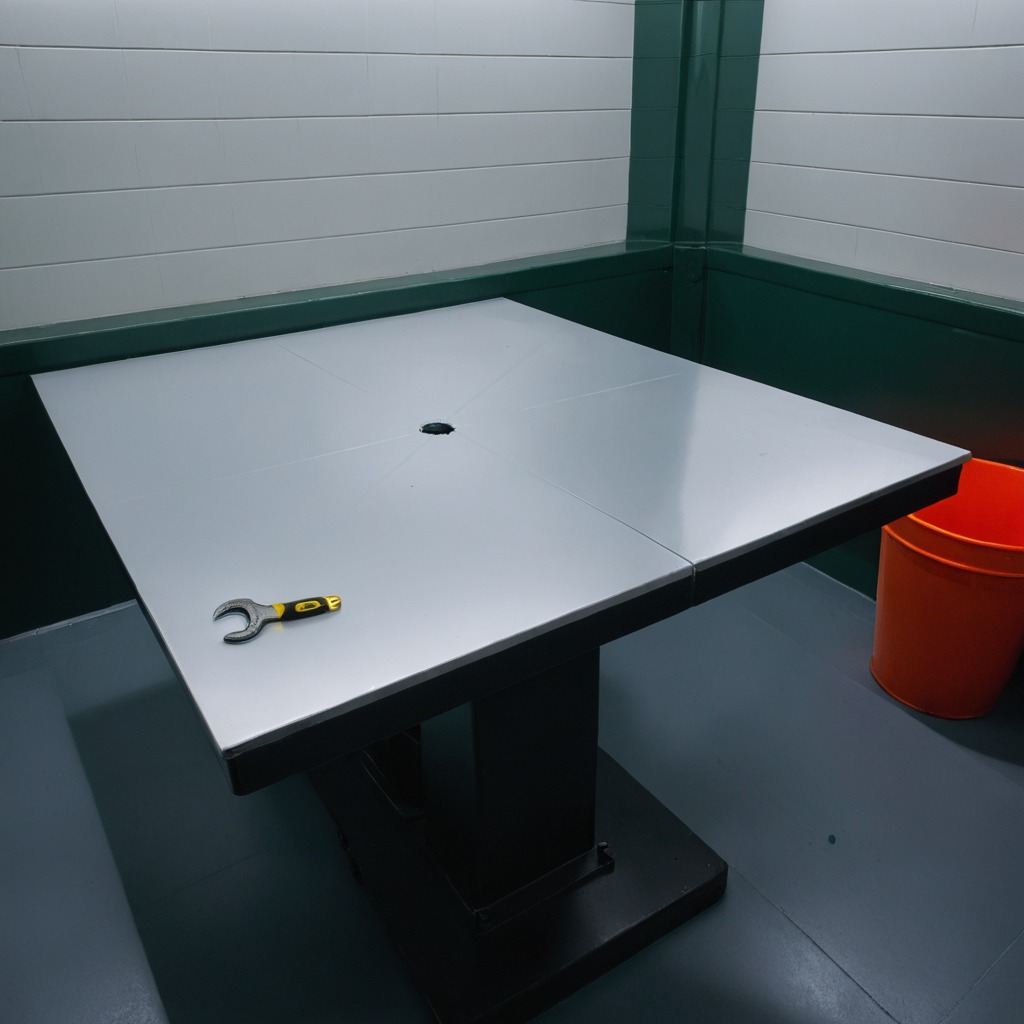
An wrench is lying on a clean empty table in a railway signal maintenance room lit by harsh overhead fluorescents.